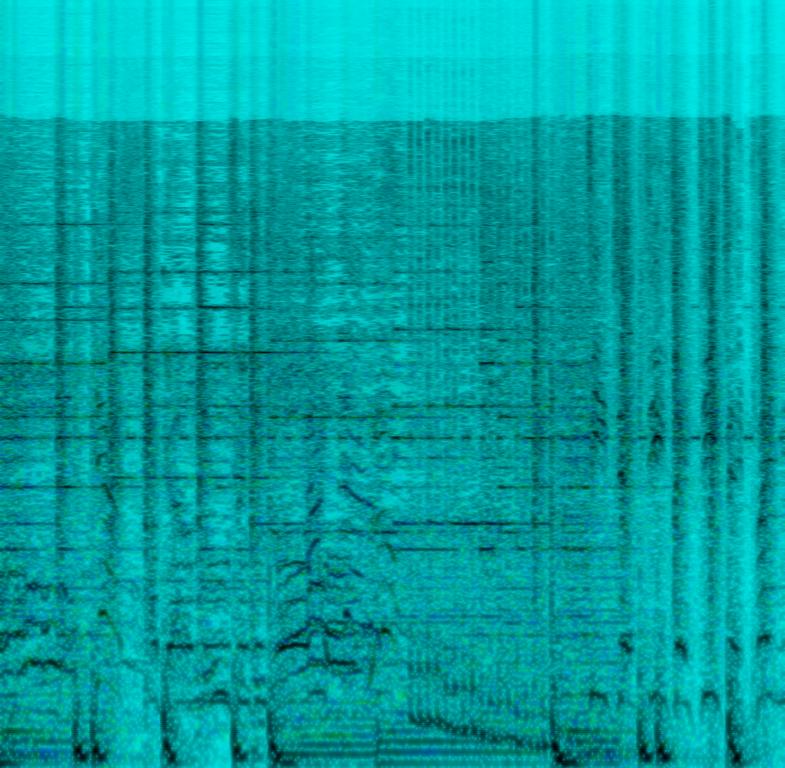
A male singer sings this passionate melody with backup singers in vocal harmony. The song is medium tempo with a slick drumming rhythm, keyboard accompaniment, beep tones, strong bass line and slick percussion hits. The song is groovy and story telling in nature. The song has poor audio quality.